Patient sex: F
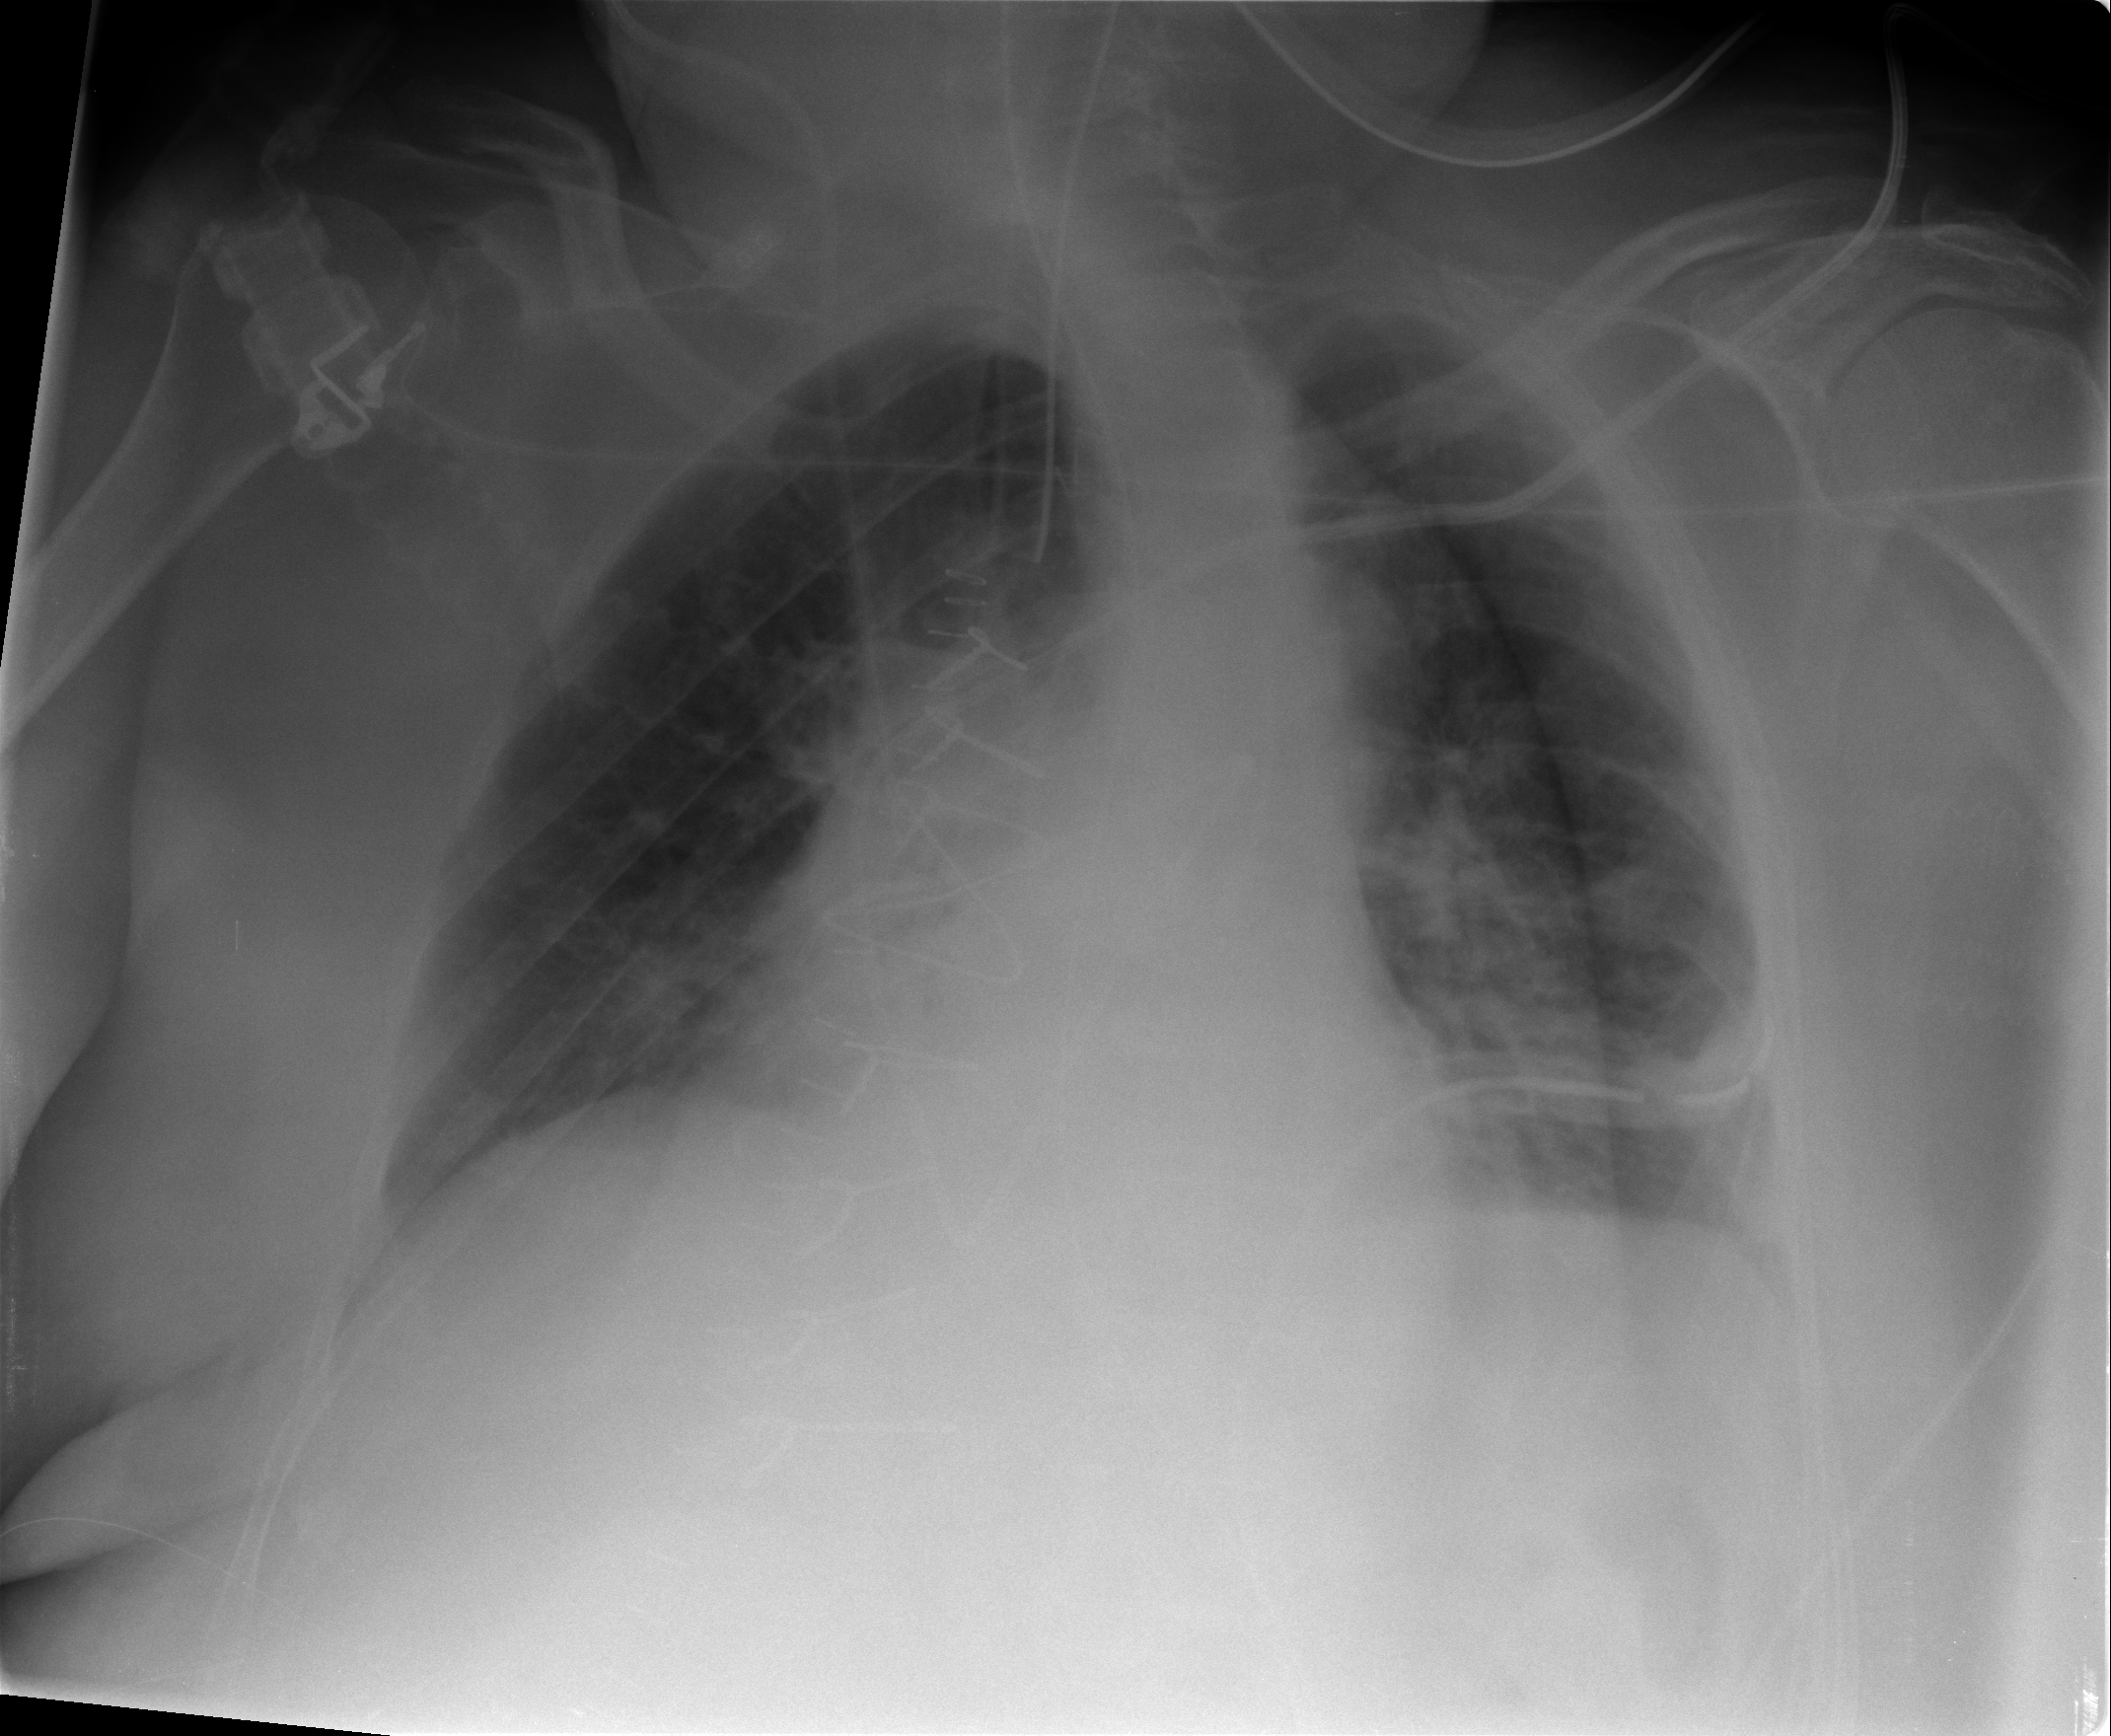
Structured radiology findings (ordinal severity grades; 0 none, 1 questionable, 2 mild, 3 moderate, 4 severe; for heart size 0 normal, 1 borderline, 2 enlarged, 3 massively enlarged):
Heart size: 2
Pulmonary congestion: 2
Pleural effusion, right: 0
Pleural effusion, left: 1
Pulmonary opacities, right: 2
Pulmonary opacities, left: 0
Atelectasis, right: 1
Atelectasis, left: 2